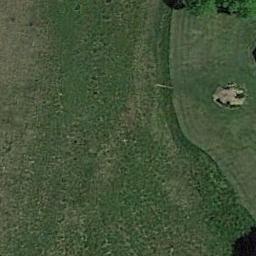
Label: meadow